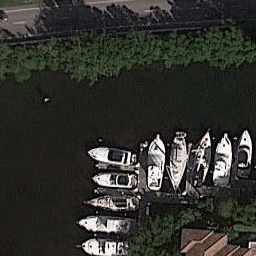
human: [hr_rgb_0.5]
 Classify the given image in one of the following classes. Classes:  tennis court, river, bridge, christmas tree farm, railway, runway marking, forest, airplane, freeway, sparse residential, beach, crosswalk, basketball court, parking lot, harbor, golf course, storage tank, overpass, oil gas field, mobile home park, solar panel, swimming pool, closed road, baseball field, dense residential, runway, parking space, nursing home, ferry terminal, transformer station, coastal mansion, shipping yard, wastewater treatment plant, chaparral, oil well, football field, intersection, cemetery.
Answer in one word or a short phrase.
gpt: harbor